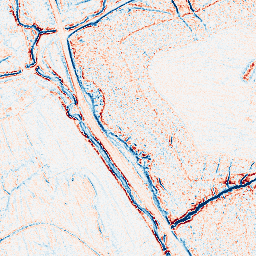
Category: edge_preserving
Decomposition family: anisotropic_diffusion
Decomposition parameters: iterations: 5
kappa: 30
gamma: 0.15
Upsampling method: quadratic
Upsampling parameters: scale: 4
Upsampling scale: 4